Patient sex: M
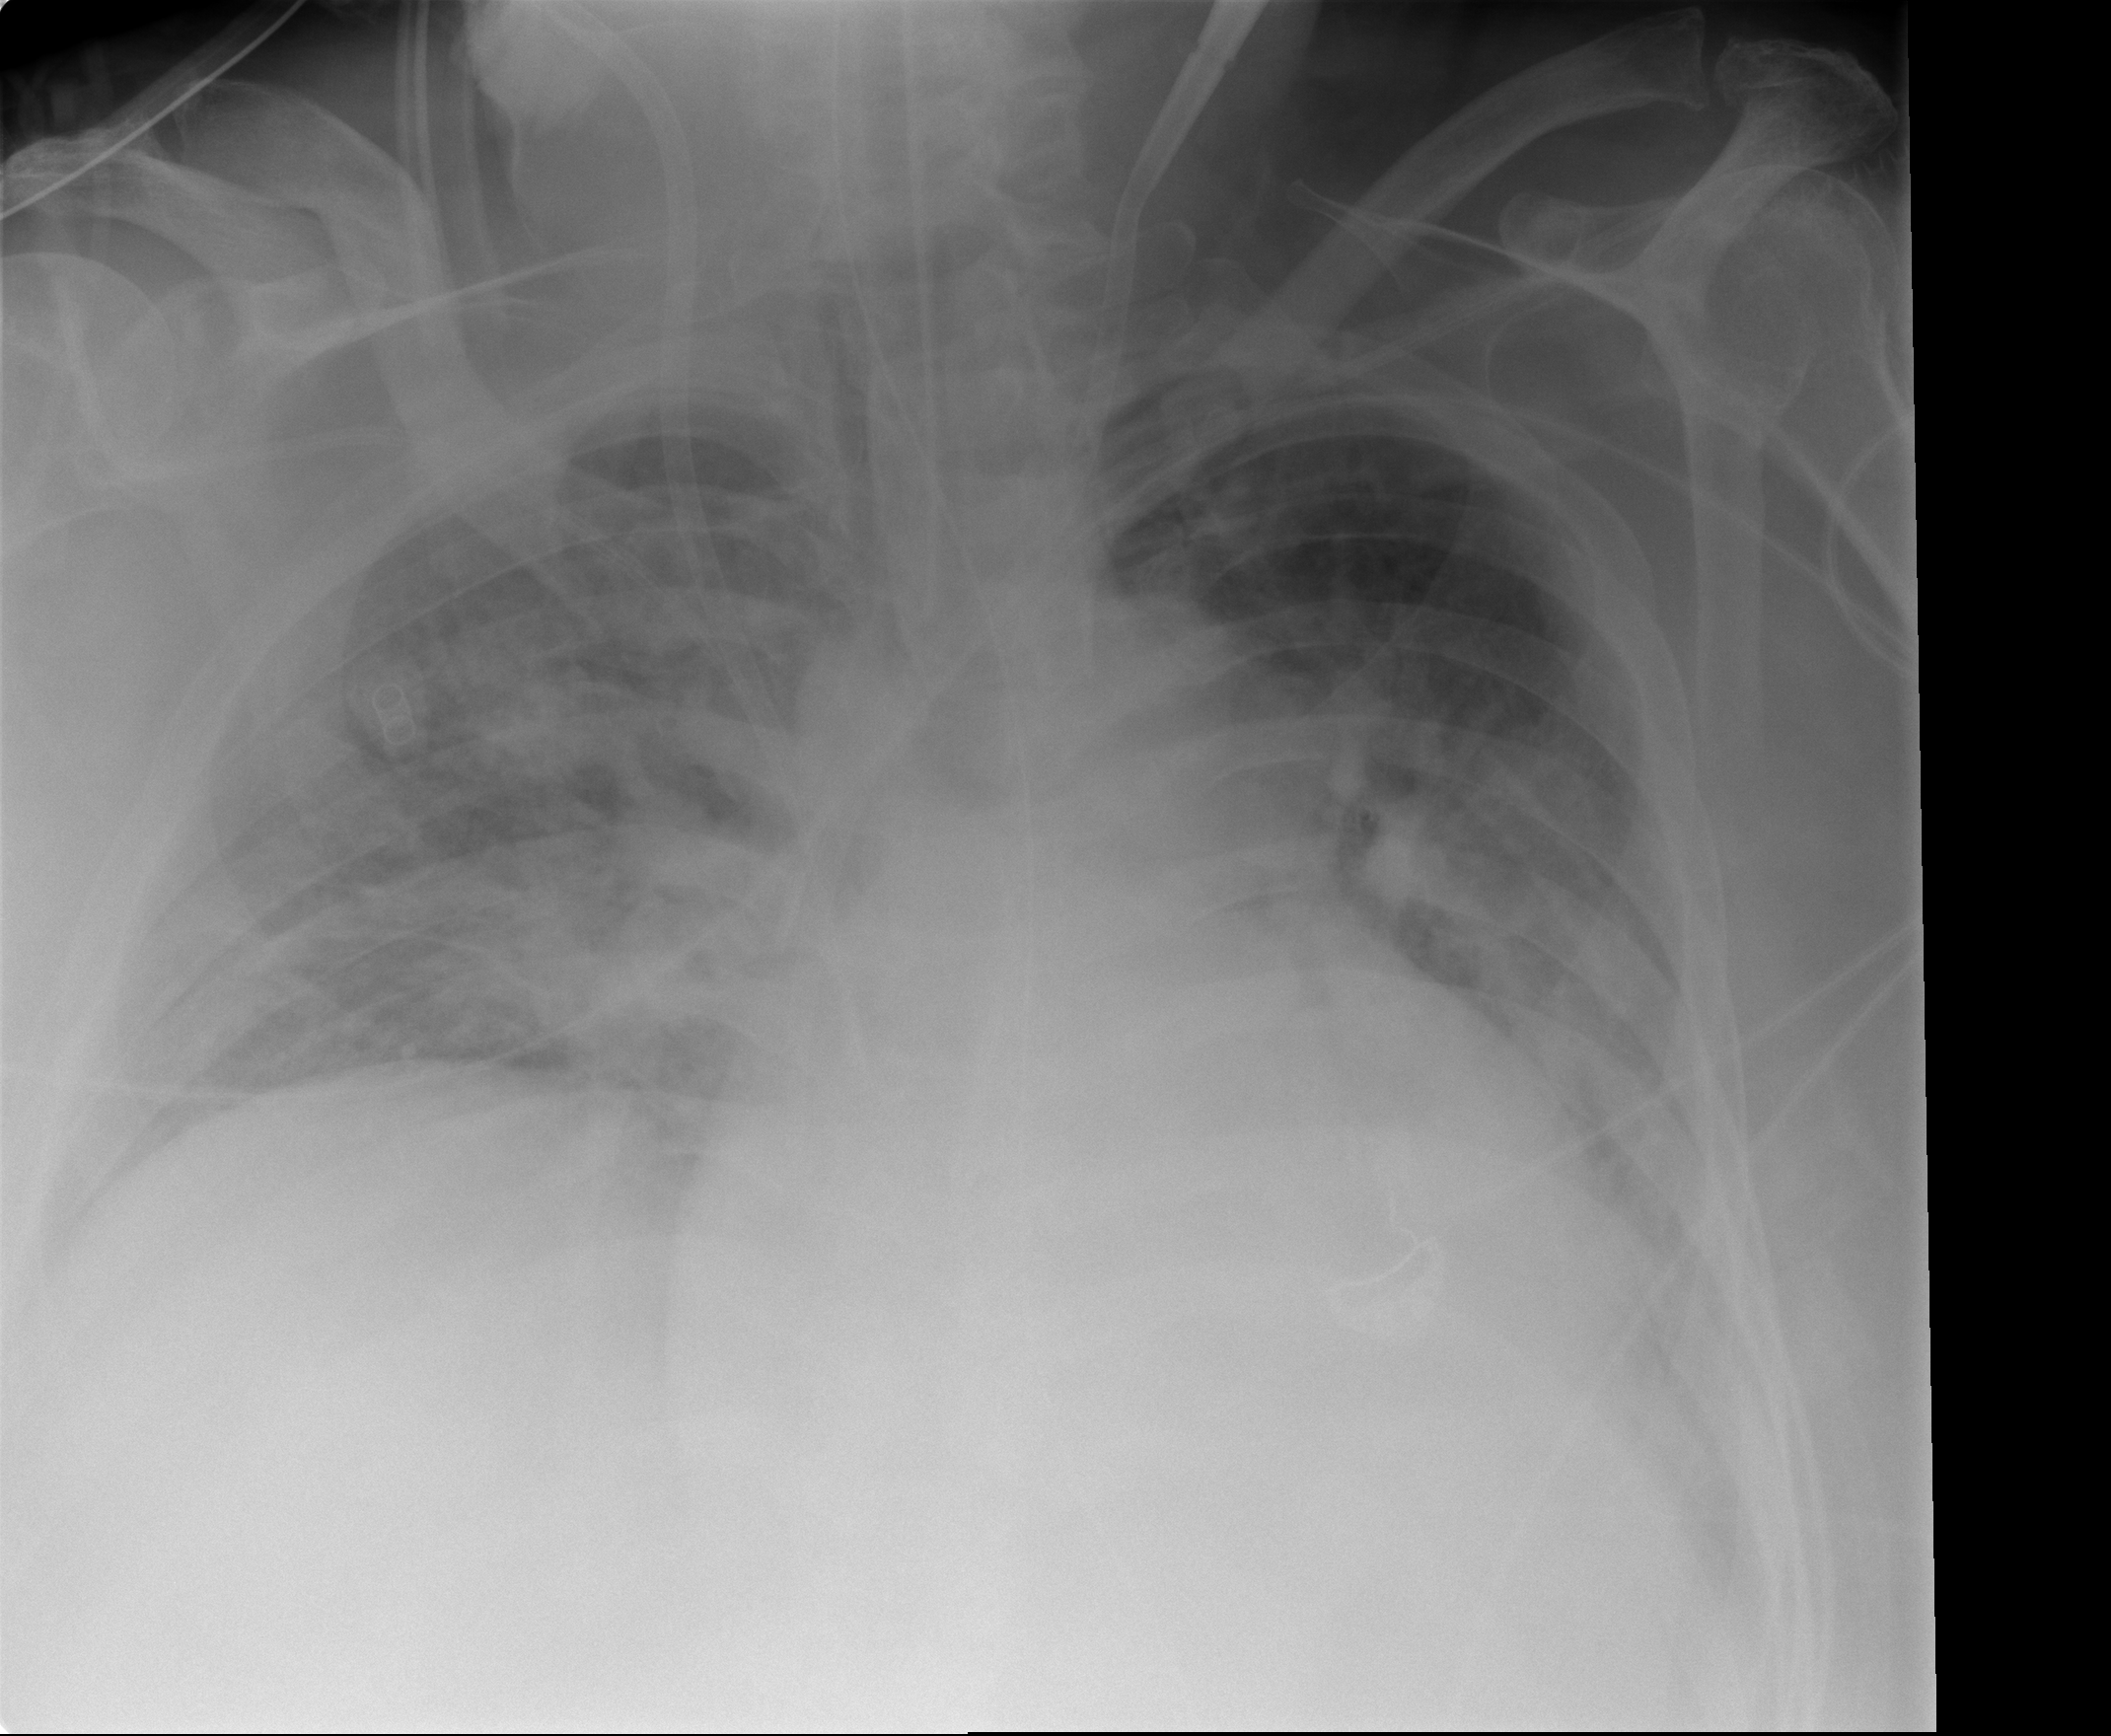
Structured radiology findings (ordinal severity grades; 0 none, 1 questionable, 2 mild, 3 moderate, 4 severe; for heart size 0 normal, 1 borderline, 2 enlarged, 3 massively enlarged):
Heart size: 3
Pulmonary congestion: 2
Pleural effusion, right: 2
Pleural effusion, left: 2
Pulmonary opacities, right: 4
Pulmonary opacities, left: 3
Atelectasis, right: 3
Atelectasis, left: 3